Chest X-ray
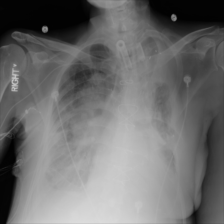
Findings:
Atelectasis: negative
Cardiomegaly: negative
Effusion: positive
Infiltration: negative
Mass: positive
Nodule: negative
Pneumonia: negative
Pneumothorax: negative
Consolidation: positive
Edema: negative
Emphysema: negative
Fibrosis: negative
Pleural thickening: negative
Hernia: negative